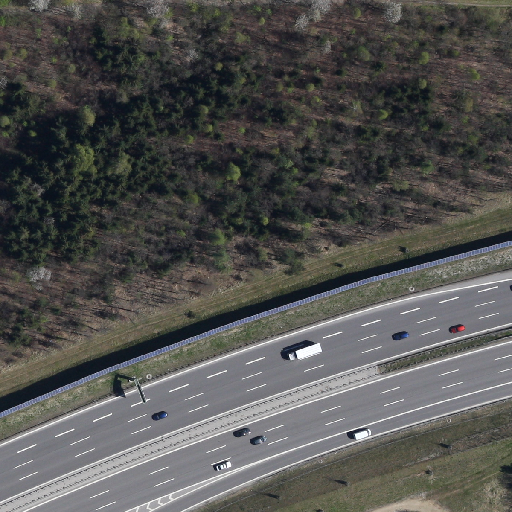
Referring expression: light-duty vehicle driving on the road